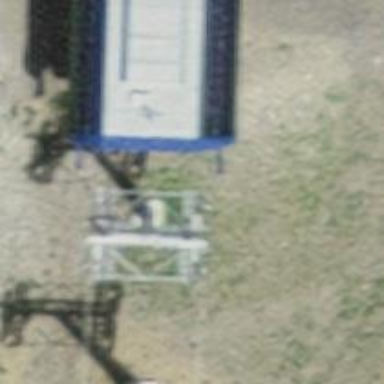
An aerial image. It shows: Pylon for aerialway.